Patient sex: M
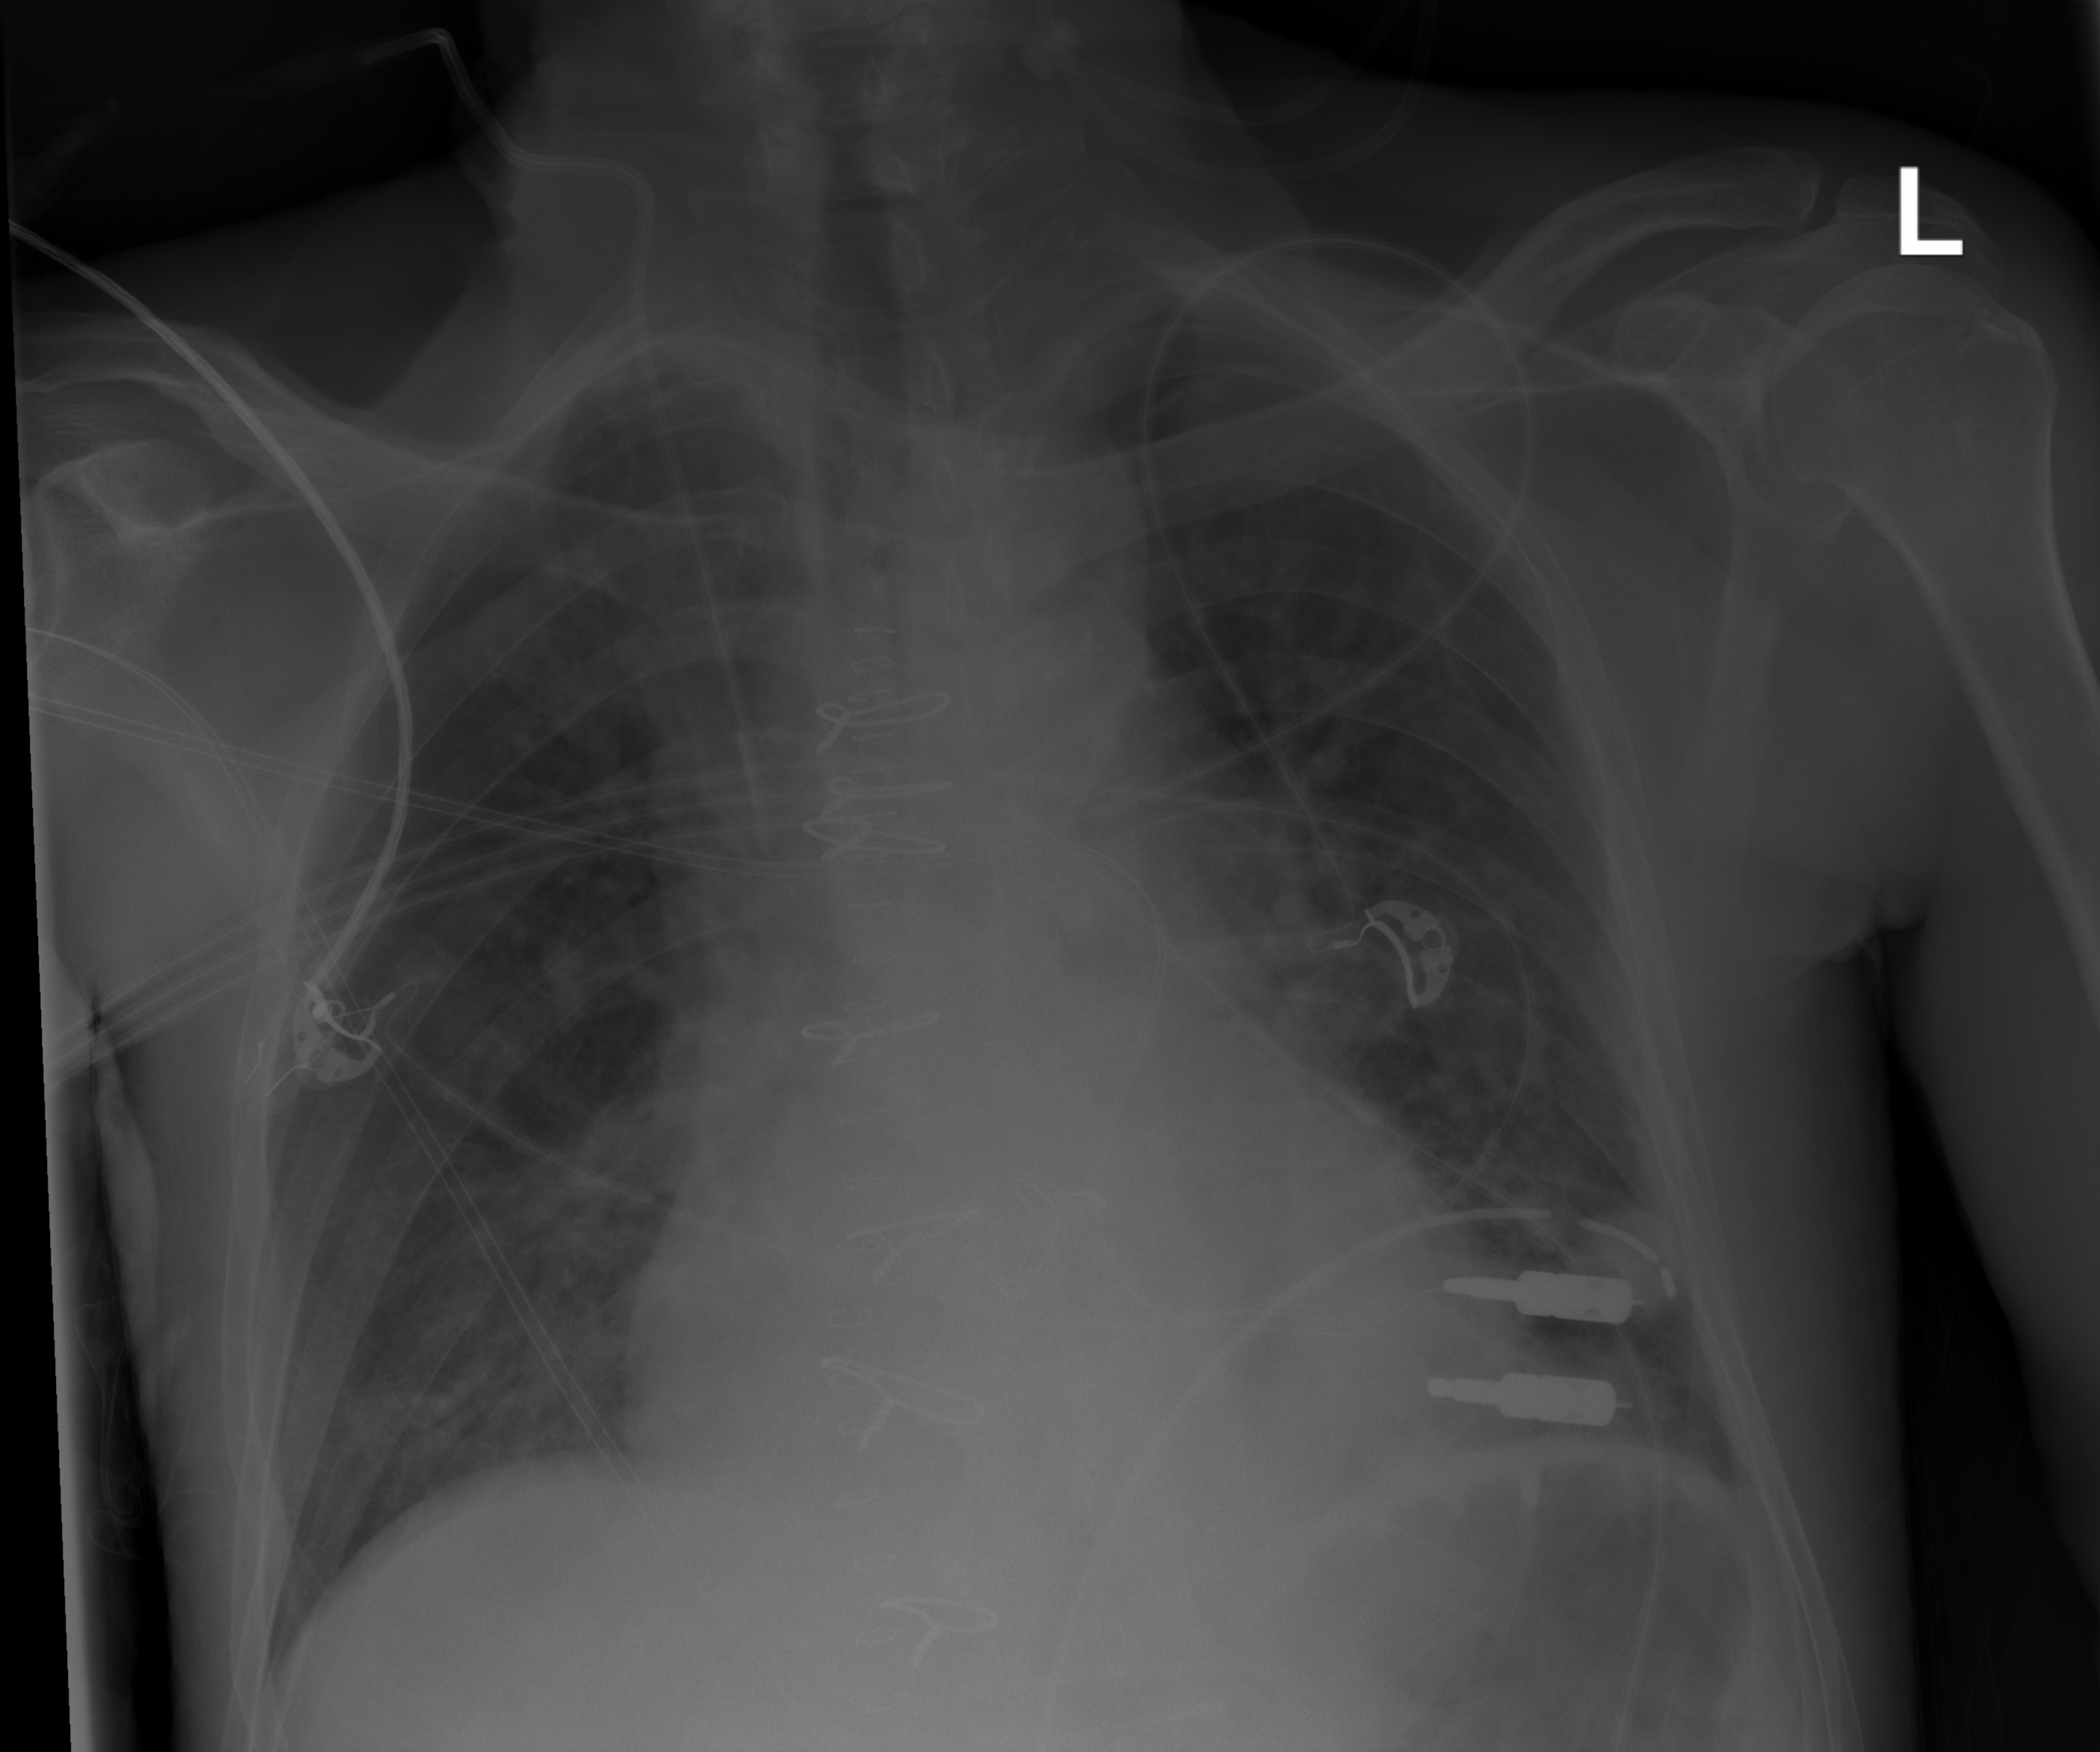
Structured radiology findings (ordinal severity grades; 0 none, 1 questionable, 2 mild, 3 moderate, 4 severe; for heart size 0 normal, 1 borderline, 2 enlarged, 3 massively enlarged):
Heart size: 1
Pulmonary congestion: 0
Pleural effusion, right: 0
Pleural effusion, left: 1
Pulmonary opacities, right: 0
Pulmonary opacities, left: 0
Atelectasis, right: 0
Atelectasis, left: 0